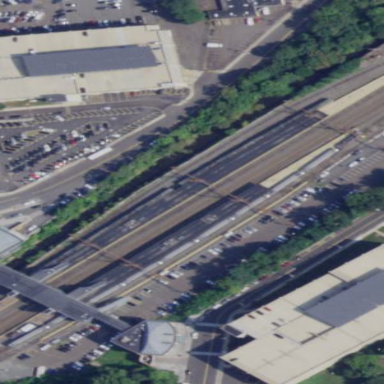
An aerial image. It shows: Platform for public transport and railway services.